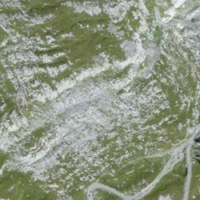
EUNIS habitat code: 23
Species observed at this site:
Montifringilla nivalis
Vanessa cardui
Pyrrhocorax graculus
Oenanthe oenanthe
Anthus spinoletta